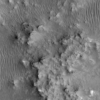
Label: not_dusty